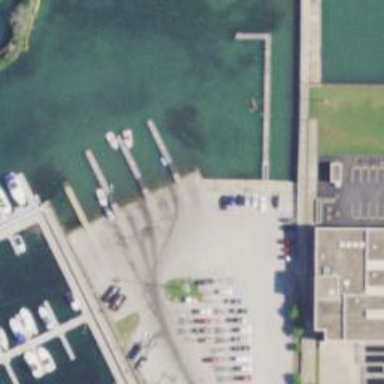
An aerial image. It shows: Slipway on leisure land.